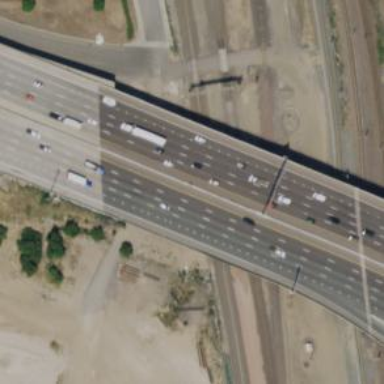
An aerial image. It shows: Viaduct bridge over motorway with asphalt surface.